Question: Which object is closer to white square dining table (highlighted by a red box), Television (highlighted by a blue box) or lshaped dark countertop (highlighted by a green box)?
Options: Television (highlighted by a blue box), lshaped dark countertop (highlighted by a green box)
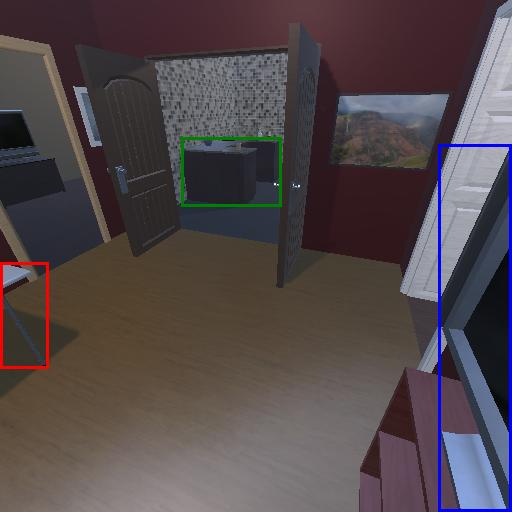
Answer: Television (highlighted by a blue box)